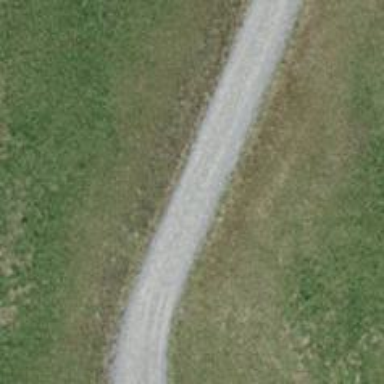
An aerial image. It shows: Gravel track with grade 2 quality.